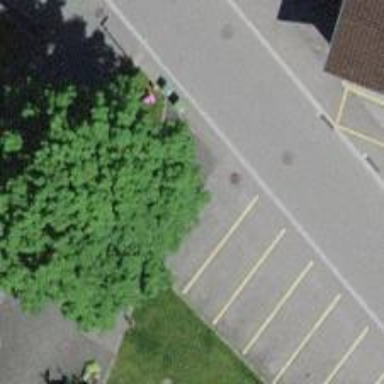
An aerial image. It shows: Bollard barrier.